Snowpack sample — Snodgrass Mountain, Crested Butte, Colorado (2/4/25, 12:06 PM MST)
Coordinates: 38.923, -106.968
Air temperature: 35 °F
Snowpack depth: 80 cm
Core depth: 60 cm
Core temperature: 32 °F
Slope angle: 14°, slope face: 78°
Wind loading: low
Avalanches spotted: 0
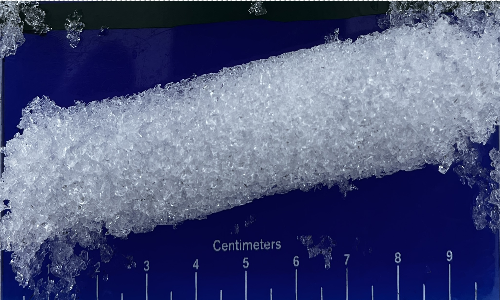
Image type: core
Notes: No avalanches nearby, unusually warm weather for the last month reported by residents, Collected 25 yards from treeline